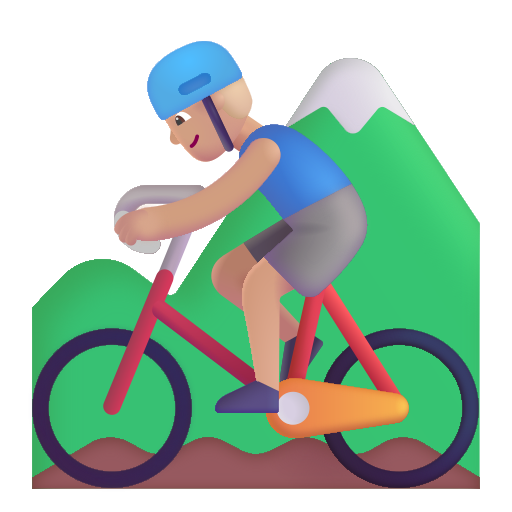
man mountain biking color  light